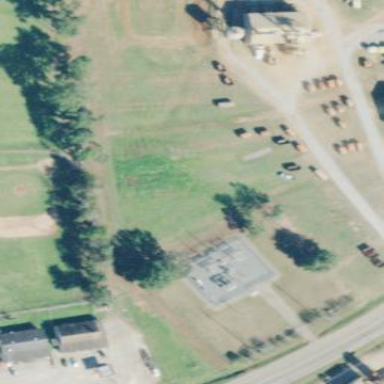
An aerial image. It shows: There is distribution substation enclosed by fence.